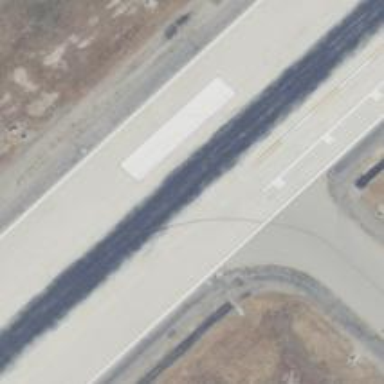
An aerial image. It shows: View of taxiway at the airport.